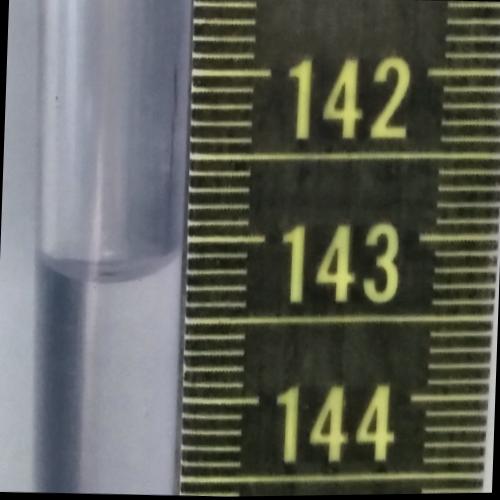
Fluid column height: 143.2 cm